Interaction volume radius: 5 \u00c5
Interaction volume height: 10 \u00c5
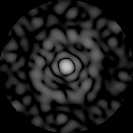
Disorder parameter: 0.8452